Question: We've just started to redesign our site following the responsive web design + mobile first philosophy and guidelines.
In a particular page, we are facing the following situation: in the "mobile view" of the page we want to have the elements arranged as the left part of the image shows.

That's why in the HTML these elements are declared as follows:
'''
<div id="container">
<div id="A">A</div>
<div id="B">B</div>
<div id="C">C</div>
<div id="D">D</div>
<div id="E">E</div>
</div>
'''
Up to this point, all of it is straightforward. The problem is that, using media queries, for higher screen resolutions we want to rearrange the items as shown in the right part of the image.
The general question, which solves our particular problem with this page, is: is it possible to float arbitrary elements to each of the two columns without having to change the HTML markup between the two versions? A pure CSS solution would be much desired.
the height of the elements is unknown, and the width is percentual.
For clarification, and regarding our particular case, we need the item E to be attached under item B, and not vertically aligned to D. <URL> shows what we don't want.
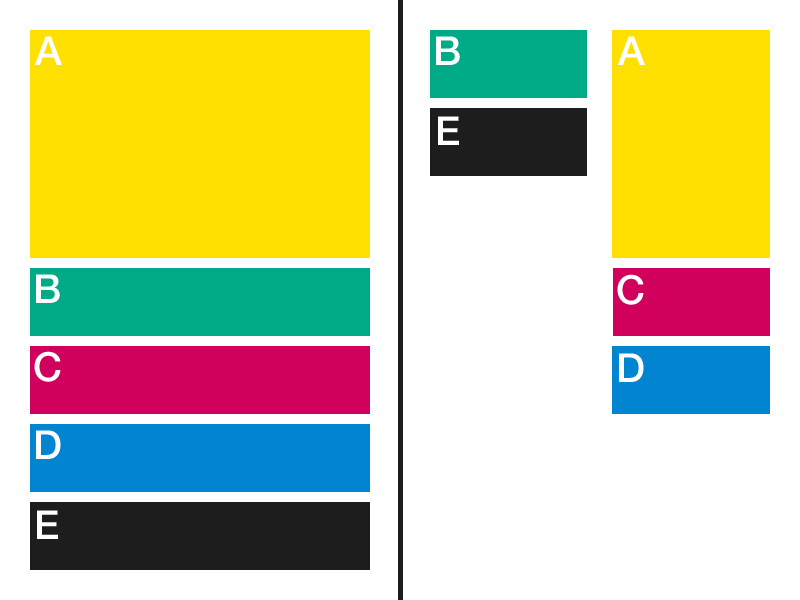
Answer: You could float 'A', 'C' and 'D' to the right. However you might need to apply 'overflow:auto' to 'B' and 'E'. Also note, that if 'B' is higher than 'A', 'C' is getting pushed down to align accordingly.
<URL>